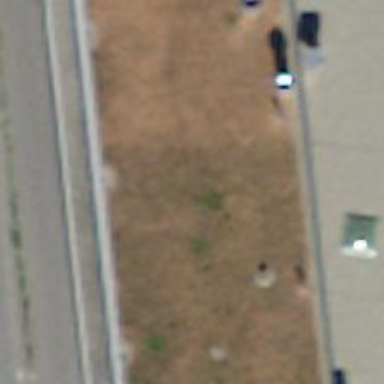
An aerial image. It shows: Car shop.